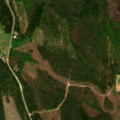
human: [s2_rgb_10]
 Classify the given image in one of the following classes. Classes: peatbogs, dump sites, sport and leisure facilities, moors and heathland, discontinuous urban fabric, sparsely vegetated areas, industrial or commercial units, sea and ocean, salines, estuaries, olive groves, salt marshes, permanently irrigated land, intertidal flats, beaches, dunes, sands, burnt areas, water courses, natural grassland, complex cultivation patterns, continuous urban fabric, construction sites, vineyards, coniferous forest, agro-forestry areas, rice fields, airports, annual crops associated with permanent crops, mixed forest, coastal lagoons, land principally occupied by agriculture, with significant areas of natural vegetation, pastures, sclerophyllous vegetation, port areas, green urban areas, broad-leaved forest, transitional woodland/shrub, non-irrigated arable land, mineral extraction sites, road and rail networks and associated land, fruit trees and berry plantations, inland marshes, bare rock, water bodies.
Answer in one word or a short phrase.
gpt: coniferous forest, mixed forest, peatbogs